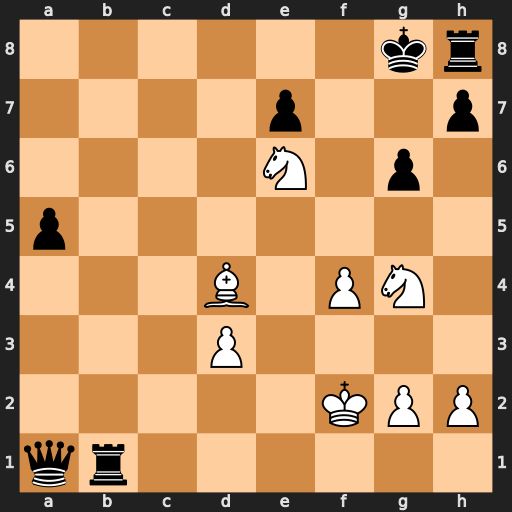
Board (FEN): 6kr/4p2p/4N1p1/p7/3B1PN1/3P4/5KPP/qr6
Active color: w
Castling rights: -
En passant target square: -
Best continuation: Nh6#